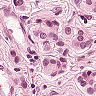
Metastatic tissue present: yes